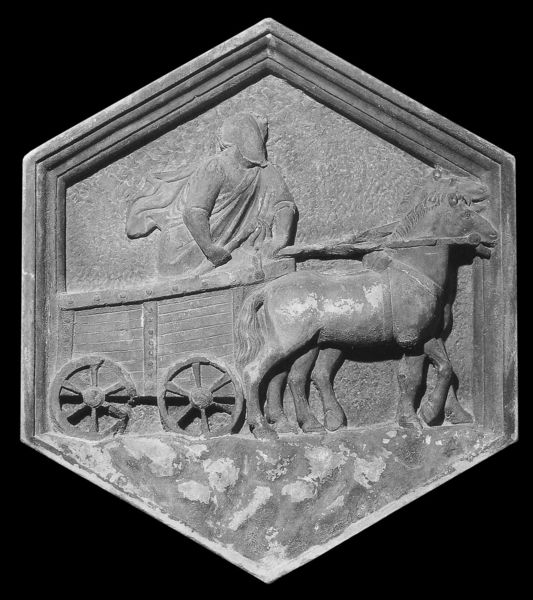
Titel: Reliefs vom Campanile des Domes in Florenz
Künstler: Andrea Pisano
Institution: Florenz, Museo dell’Opera del Duomo
Schlagwörter: umhang, marmor, falten, rahmen, stein, pferd, pferde, reiter, räder, mähne, zügel, relief, rad, wagen, detail, bretter, nägel, bauer, geschirr, kutscher, helm, krieger, siegel, sechseck, halbrelief, führer, pisano, hexagramm